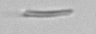
Label: fiber